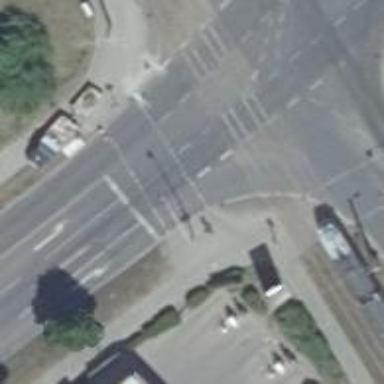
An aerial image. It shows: Road with traffic signals at the crossing.